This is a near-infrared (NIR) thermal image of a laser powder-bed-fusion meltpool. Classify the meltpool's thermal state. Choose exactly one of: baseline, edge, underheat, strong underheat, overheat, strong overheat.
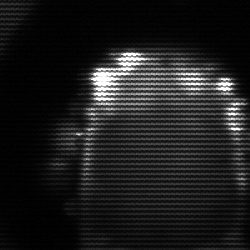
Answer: baseline